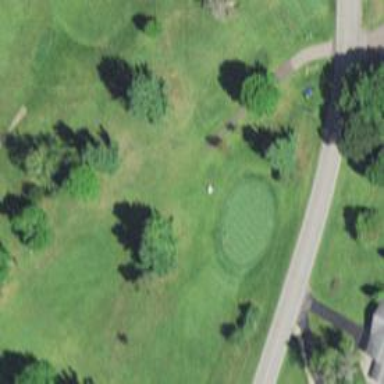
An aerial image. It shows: Golf rough area.